Question:
---
Hi, my sheet has 103 columns and 18550 rows of data which is coming from database. Based on column cells value i have to apply formatting for the respective row like [if value is 1 then for that row interior color should be Orange in color else if it is -1 then it should be in Blue else if it is 0 then the columns should be Green in color and these green coloured cells should not be locked. And every 1 valued row and the immediate -1 valued rows should be grouped. Currently i have the following code which is almost taking 8 minutes of time to apply formattings.
---
'''
With ThisWorkBook.Sheets("RoAe").Range("A1:A" & rowLen)
'=================For 1 valued Rows==========
Set C = .Find("1", LookIn:=xlValues)
x=0
If Not C Is Nothing Then
firstAddress = C.Address
Do
valR = Split(C.Address, "$")
actVal = valR(2)
ReDim Preserve HArray(x)
HArray(x) = actVal + 1
x = x + 1
With ThisWorkBook.Sheets("RoAe").Range("D" & actVal & ":FN" & actVal)
.Rows.AutoFit
.WrapText = True
.Font.Bold = True
.Interior.Color = RGB(252,213,180)
.Borders.Color = RGB(0, 0, 0)
.HorizontalAlignment = xlCenter
.VerticalAlignment = xlCenter
End With
Set C = .FindNext(C)
Loop While Not C Is Nothing And C.Address <> firstAddress
End If
'=================For -1 valued Rows==========
Set C = .Find("-1", LookIn:=xlValues)
y=0
If Not C Is Nothing Then
firstAddress = C.Address
Do
valR = Split(C.Address, "$")
actVal = valR(2)
ReDim Preserve HArray(y)
FArray(y) = actVal + 1
y = y + 1
With ThisWorkBook.Sheets("RoAe").Range("D" & actVal & ":FN" & actVal)
.Rows.AutoFit
.WrapText = True
.Font.Bold = True
.Interior.Color = RGB(141,180,226)
.Borders.Color = RGB(0, 0, 0)
.HorizontalAlignment = xlCenter
.VerticalAlignment = xlCenter
End With
Set C = .FindNext(C)
Loop While Not C Is Nothing And C.Address <> firstAddress
End If
'===================For 0(Zero) Valued Rows============
For p = 0 To UBound(HArray)
groupRange = "A" & HArray(p) & ":A" & FArray(p)
For i = 0 To UBound(arrUnlockMonthStart)
unlockRange = F & (HArray(p) + 1) & ":" & G & FArray(p)
ThisWorkBook.Sheets("RoAe").Range(unlockRange).Locked = False
ThisWorkBook.Sheets("RoAe").Range(unlockRange).Interior.Color = RGB(216,228,188)
Next
next
end with
ThisWorkBook.Sheets("RoAe").protect "12345"
'''
---
Can we do the same with Conditional Formatting. Applying format & locking/unlocking for the rows based on cell value. Any help would be appreciated greatly.
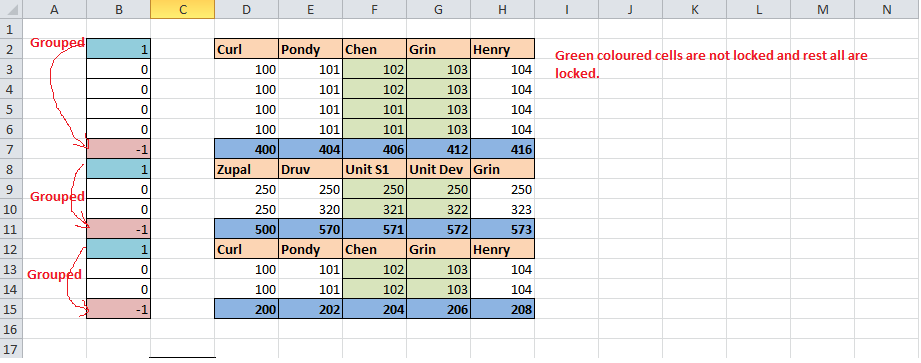
Answer: As i mentioned that you cannot lock/unlock a cell in conditional formatting. You will have to first apply the conditional formatting and then lock/unlock the cells. Also you do not need to loop to apply conditional formatting. You can do that in one go.
Try this
'''
Option Explicit
Sub Sample()
Dim ws As Worksheet
Dim lRow As Long, i As Long
Dim Rng As Range, unlockRng As Range
'~~> Set this to the relevant worksheet
Set ws = ThisWorkbook.Sheets("Sheet1")
With ws
'~~> Find the last row in Col B
lRow = .Range("B" & .Rows.Count).End(xlUp).Row
'~~> Set your range where CF will be applied for -1/1
Set Rng = .Range("D2:H" & lRow)
With Rng
.FormatConditions.Add Type:=xlExpression, Formula1:="=$B2=1"
.FormatConditions(1).SetFirstPriority
With .FormatConditions(1).Interior
.PatternColorIndex = xlAutomatic
.ThemeColor = xlThemeColorAccent6
.TintAndShade = 0.399945066682943 '<~~ Orange
End With
.FormatConditions(1).StopIfTrue = True
.FormatConditions.Add Type:=xlExpression, Formula1:="=$B2=-1"
.FormatConditions(2).SetFirstPriority
With .FormatConditions(1).Interior
.PatternColorIndex = xlAutomatic
.ThemeColor = xlThemeColorLight2
.TintAndShade = 0.599993896298105 '<~~ Blue
End With
.FormatConditions(1).StopIfTrue = True
End With
'~~> Set your range where CF will be applied for 0
Set Rng = .Range("F2:G" & lRow)
With Rng
.FormatConditions.Add Type:=xlExpression, Formula1:="=$B2=0"
.FormatConditions(3).SetFirstPriority
With .FormatConditions(1).Interior
.PatternColorIndex = xlAutomatic
.ThemeColor = xlThemeColorAccent3
.TintAndShade = 0.399975585192419 '<~~ Green
End With
.FormatConditions(1).StopIfTrue = True
End With
'~~> Loop through cells in Col B to checl for 0 and store
'~~> relevant Col F and G in a range
For i = 2 To lRow
If .Range("B" & i).Value = 0 Then
If unlockRng Is Nothing Then
Set unlockRng = .Range("F" & i & ":G" & i)
Else
Set unlockRng = Union(unlockRng, .Range("F" & i & ":G" & i))
End If
End If
Next i
End With
'~~> unlock the range in one go
If Not unlockRng Is Nothing Then unlockRng.Locked = False
End Sub
'''

For '103 Columns' and '18550 Rows' use this method. This is much faster than the above
'''
Option Explicit
Sub Sample()
Dim ws As Worksheet
Dim lRow As Long, i As Long
Dim Rng As Range, unlockRng As Range
'~~> Set this to the relevant worksheet
Set ws = ThisWorkbook.Sheets("Sheet1")
Application.ScreenUpdating = False
With ws
'~~> Find the last row in Col B
lRow = .Range("B" & .Rows.Count).End(xlUp).Row
'~~> Set your range where CF will be applied for -1/1
'~~> Taking 103 Columns into account
Set Rng = .Range("D2:DB" & lRow)
With Rng
.Locked = True
.FormatConditions.Delete
.FormatConditions.Add Type:=xlExpression, Formula1:="=$B2=1"
.FormatConditions(1).SetFirstPriority
With .FormatConditions(1).Interior
.PatternColorIndex = xlAutomatic
.ThemeColor = xlThemeColorAccent6
.TintAndShade = 0.399945066682943 '<~~ Orange
End With
.FormatConditions(1).StopIfTrue = True
.FormatConditions.Add Type:=xlExpression, Formula1:="=$B2=-1"
.FormatConditions(2).SetFirstPriority
With .FormatConditions(1).Interior
.PatternColorIndex = xlAutomatic
.ThemeColor = xlThemeColorLight2
.TintAndShade = 0.599993896298105 '<~~ Blue
End With
.FormatConditions(1).StopIfTrue = True
End With
'~~> Set your range where CF will be applied for 0
Set Rng = .Range("F2:G" & lRow)
With Rng
.FormatConditions.Add Type:=xlExpression, Formula1:="=$B2=0"
.FormatConditions(3).SetFirstPriority
With .FormatConditions(1).Interior
.PatternColorIndex = xlAutomatic
.ThemeColor = xlThemeColorAccent3
.TintAndShade = 0.399975585192419 '<~~ Green
End With
.FormatConditions(1).StopIfTrue = True
End With
'~~> Loop through cells in Col B to check for 0 and
'~~> unlock the relevant range
For i = 2 To lRow
If .Range("B" & i).Value = 0 Then
.Range("F" & i & ":G" & i).Locked = False
End If
Next i
End With
Application.ScreenUpdating = True
End Sub
'''